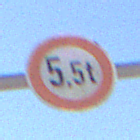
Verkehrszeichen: TatsaechlicheMasse
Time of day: Midday
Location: Outdoor (RoadRail)
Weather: Clear
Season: Summer
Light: Natural